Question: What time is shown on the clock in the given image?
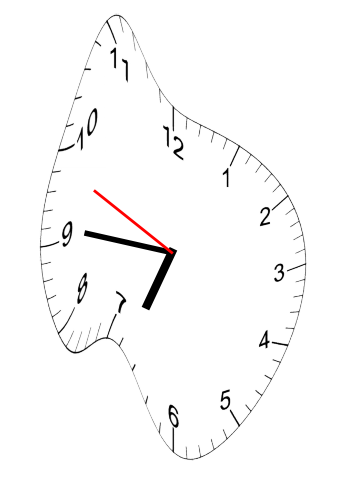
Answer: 06:45:49